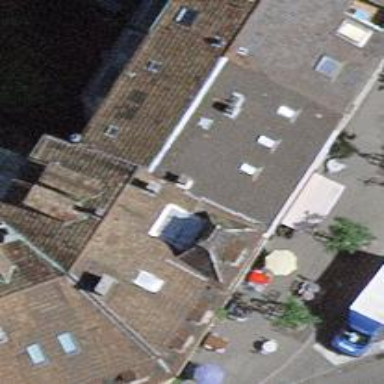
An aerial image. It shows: Restaurant.